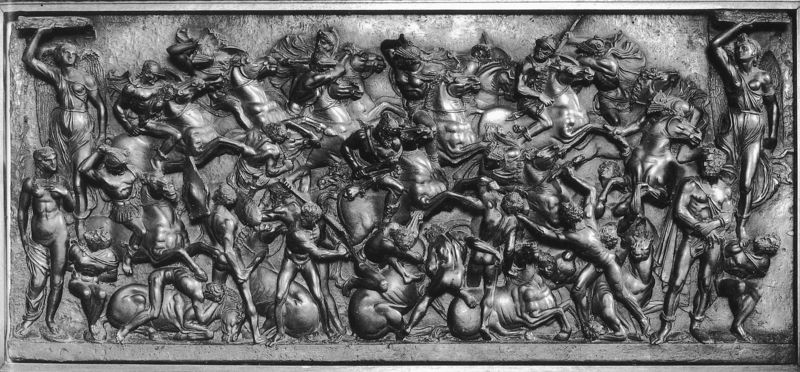
Titel: Reiterschlacht
Künstler: Bertoldo di Giovanni
Institution: Florenz, Bargello
Schlagwörter: kampf, mann, nackt, weiß, frauen, menschen, frau, grau, männer, schwarz, tiere, leute, pferd, pferde, reiter, mähne, relief, krieg, schlacht, wild, metall, bronze, platte, leiber, nacktheit, schwerter, durcheinander, kämpfen, zentauren, voll, reöief, schwarter, zentauromachia